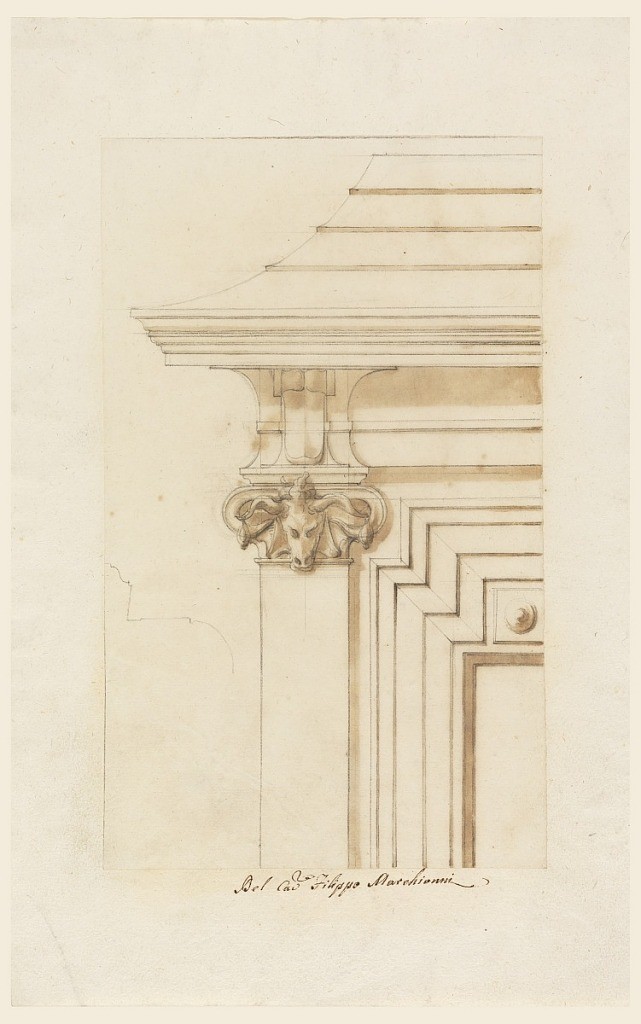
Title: Upper Corner of a Window Frame
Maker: Filippo Marchionni, Italian, 1732–1805
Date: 1750–75
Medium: Black crayon, brush and sepia wash on laid paper
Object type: Drawing
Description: Molded inner frame; pilaster is outside showing a bucranion at the capital; stamps are suspended from the horns; entablature. Hipped and stepped roof.